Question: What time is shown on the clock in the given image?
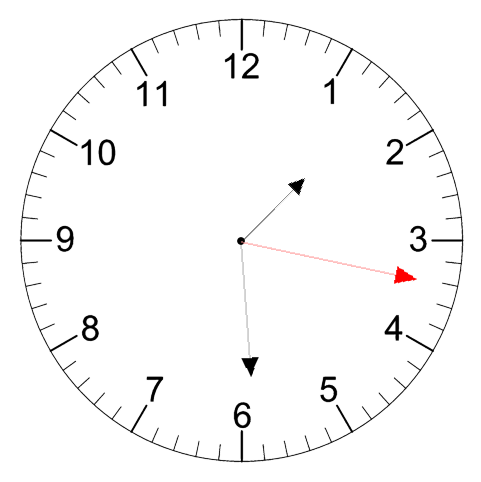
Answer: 01:29:17